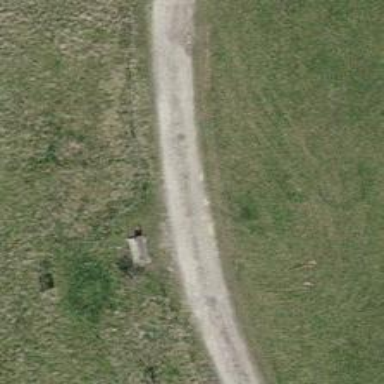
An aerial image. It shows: Bench for seating.